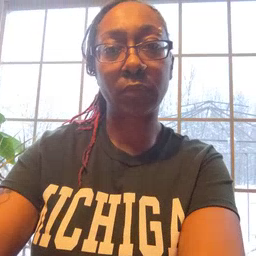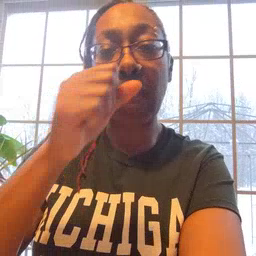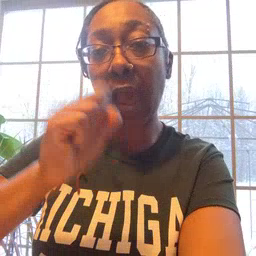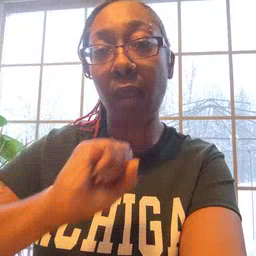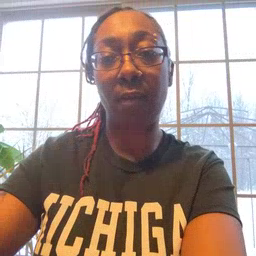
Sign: icecream